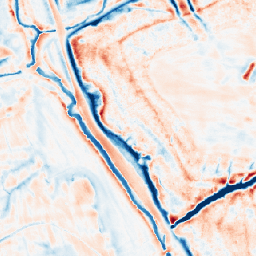
Category: edge_preserving
Decomposition family: bilateral
Decomposition parameters: d: 21
sigma_color: 150
sigma_space: 25
Upsampling method: nearest
Upsampling parameters: scale: 4
Upsampling scale: 4